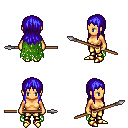
a pixel art fantasy rpg character, female body template, human, tanned skin, green tattered cape, gold greaves, blue unkempt hairstyle, gold boots, spear, four views (front, back, left, right), 2x2 character sprite sheet, small pixel art, hard edges, no anti-aliasing